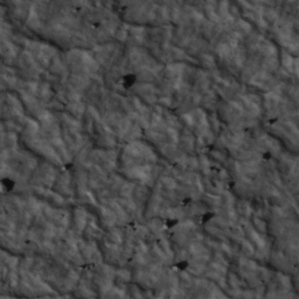
Label: non_frost